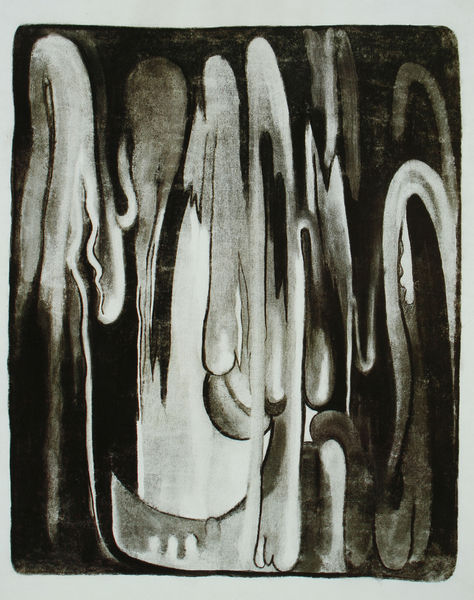
Titel: Special No. 5
Künstler: Georgia O'Keeffe
Institution: Im Besitz der Künstlerin
Schlagwörter: weiß, frauen, grau, schwarz, muster, feld, felder, haare, engel, abstrakt, fläche, flächen, modern, formen, linien, bögen, tusche, linie, form, druck, lithographie, schwarz weiss, wellig, rückansicht, fließend, fließen, schlieren, dessin, schmelzen, o'eeffe, coulure, munchig, o keefe, organique, scheußlich